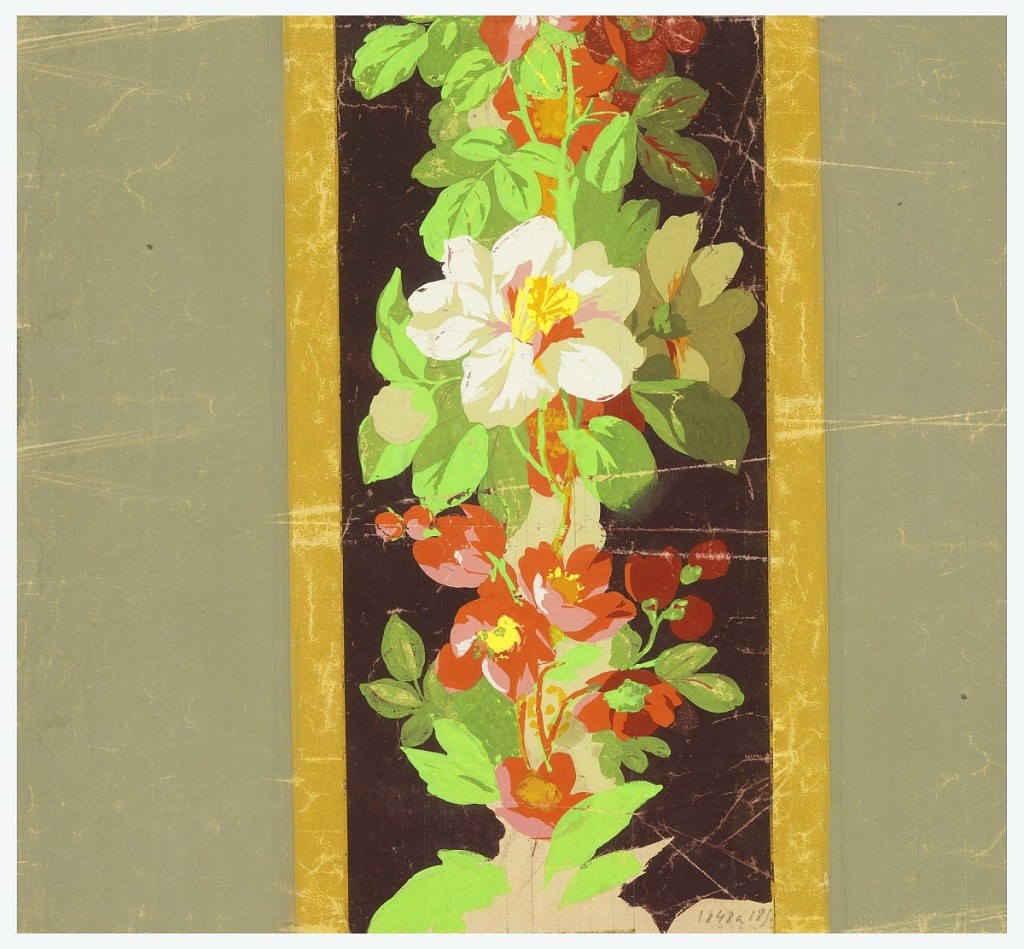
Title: Border
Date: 1848–50
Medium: Block-printed paper
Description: Vertical broad flat bands enclosing flowers arranged in vine-like garlands, Free-form blossoms and leaves.